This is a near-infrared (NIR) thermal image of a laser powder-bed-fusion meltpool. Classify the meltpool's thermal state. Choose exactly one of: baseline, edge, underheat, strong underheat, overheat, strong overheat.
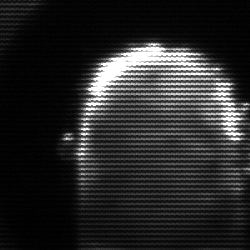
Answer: baseline